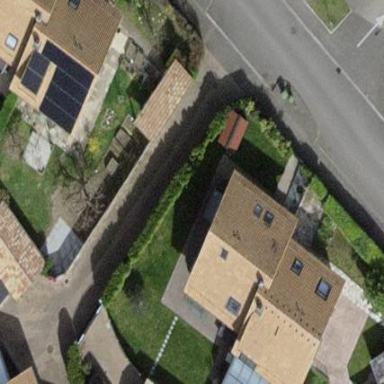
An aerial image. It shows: Garden surrounded by fence.